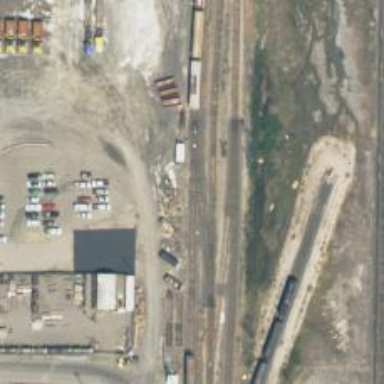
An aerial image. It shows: Rail spur service.